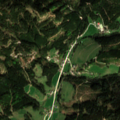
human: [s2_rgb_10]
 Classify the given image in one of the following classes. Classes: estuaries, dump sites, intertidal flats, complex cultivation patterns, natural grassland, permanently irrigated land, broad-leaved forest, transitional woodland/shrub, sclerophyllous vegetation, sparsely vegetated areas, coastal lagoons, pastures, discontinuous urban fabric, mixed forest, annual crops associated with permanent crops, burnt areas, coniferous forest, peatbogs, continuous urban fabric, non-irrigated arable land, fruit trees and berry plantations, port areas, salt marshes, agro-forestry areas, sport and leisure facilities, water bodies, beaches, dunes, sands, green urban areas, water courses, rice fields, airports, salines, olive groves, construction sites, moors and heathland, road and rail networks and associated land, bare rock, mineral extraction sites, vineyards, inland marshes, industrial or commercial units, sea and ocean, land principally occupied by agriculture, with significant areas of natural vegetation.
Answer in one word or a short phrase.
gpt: land principally occupied by agriculture, with significant areas of natural vegetation, coniferous forest, mixed forest